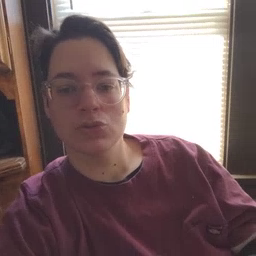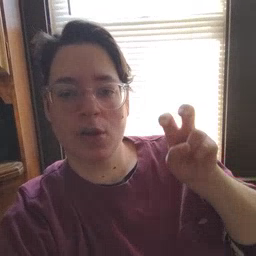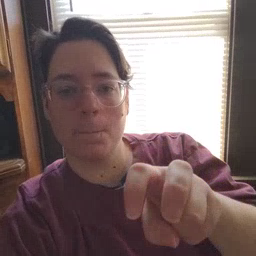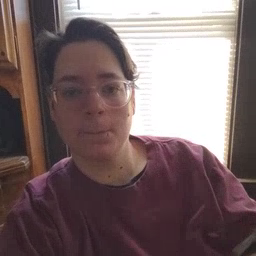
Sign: jump